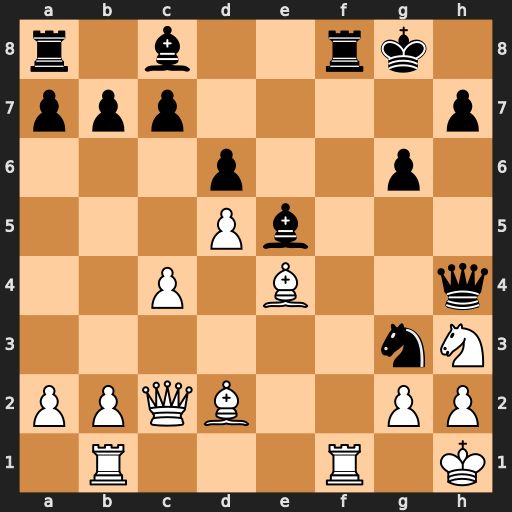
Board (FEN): r1b2rk1/ppp4p/3p2p1/3Pb3/2P1B2q/6nN/PPQB2PP/1R3R1K
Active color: w
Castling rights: -
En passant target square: -
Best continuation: hxg3 Rxf1+ Rxf1 Qxg3 Bf4 Bxf4 Nxf4